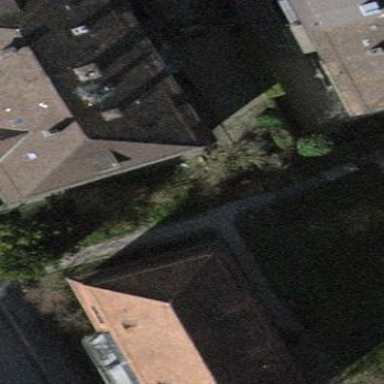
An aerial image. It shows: Building with pyramidal roof shape.